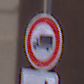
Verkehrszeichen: VerbotFuerKraftfahrzeugeUeberDreiKommaFuenfTonnen
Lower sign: RichtungsangabeDurchPfeile4
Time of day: MorningAfternoon
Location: Outdoor (Urban)
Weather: PartlyCloudy
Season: NotSpecified
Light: Natural